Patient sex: F
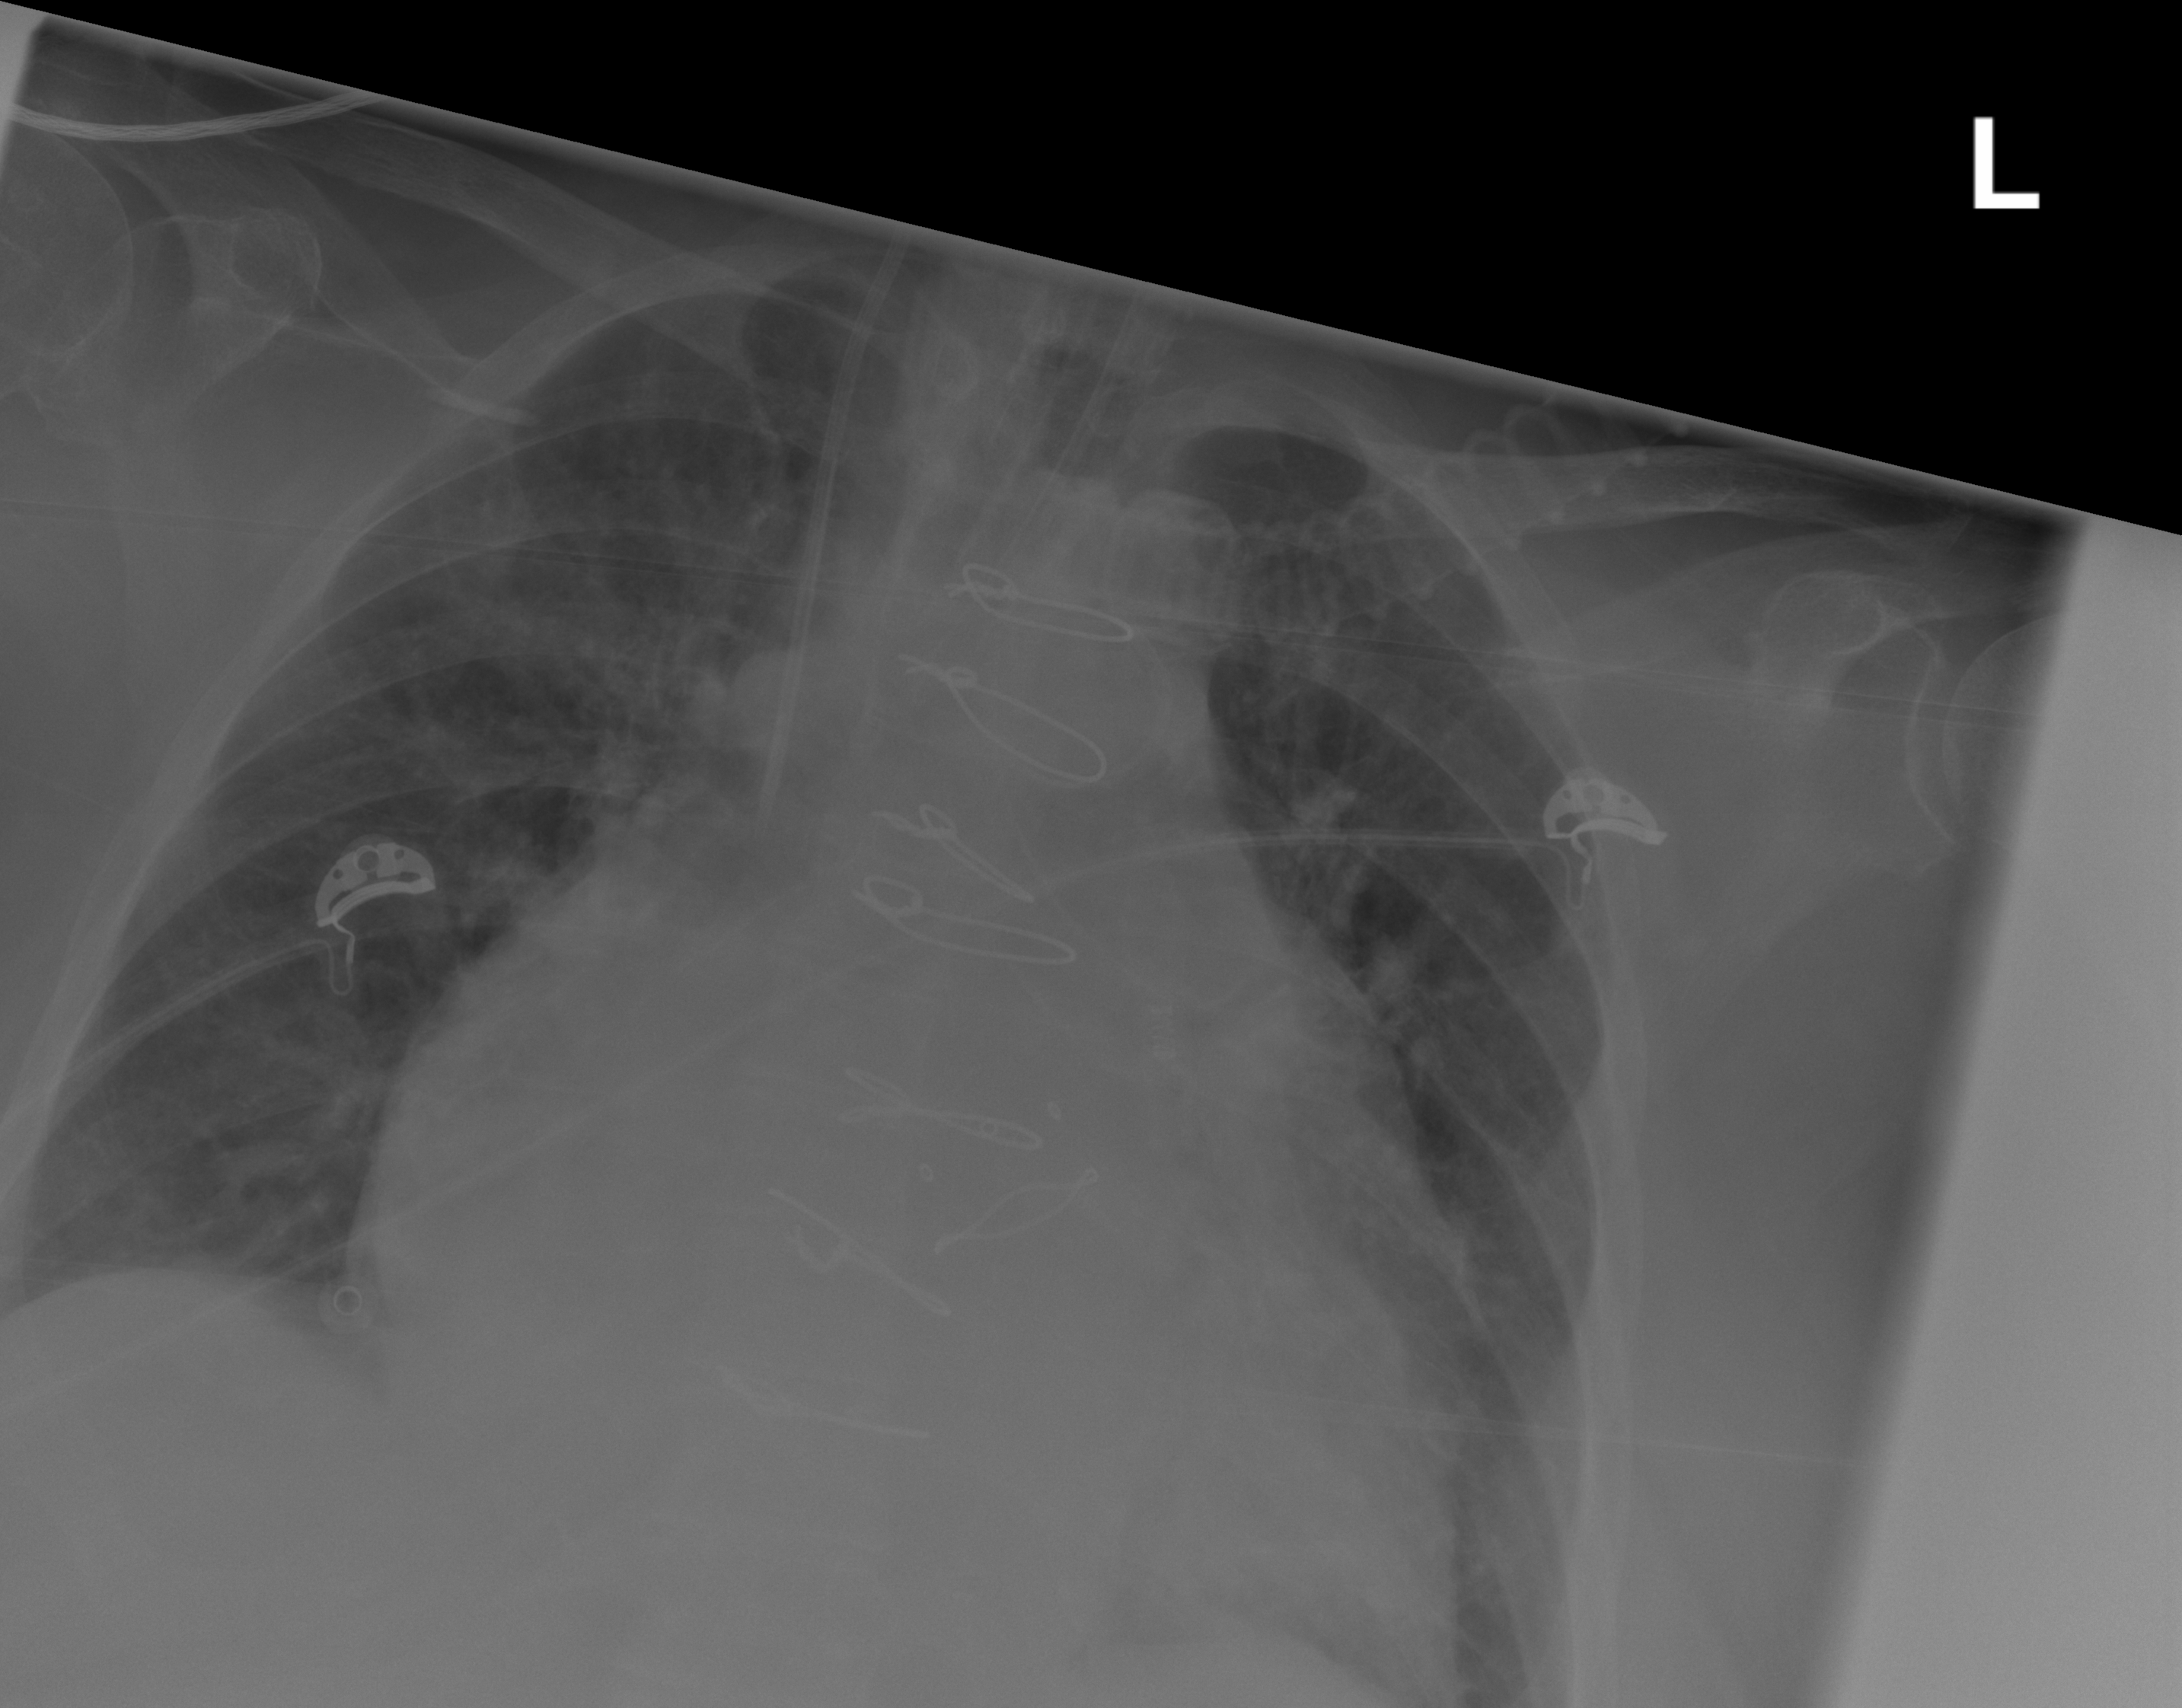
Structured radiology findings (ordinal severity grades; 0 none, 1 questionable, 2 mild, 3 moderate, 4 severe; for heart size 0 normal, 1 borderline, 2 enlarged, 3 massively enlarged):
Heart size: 3
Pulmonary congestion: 0
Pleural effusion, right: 0
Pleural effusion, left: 0
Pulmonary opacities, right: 0
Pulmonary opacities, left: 0
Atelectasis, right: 2
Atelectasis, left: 2